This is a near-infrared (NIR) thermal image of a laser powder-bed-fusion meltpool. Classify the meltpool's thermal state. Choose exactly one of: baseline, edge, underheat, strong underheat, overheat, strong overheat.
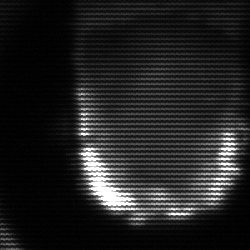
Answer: baseline